Question: iam planning to create a photo/video gallery secured by a pin.
So i plan to have 4 pages, Login, Menu, Image Page and Video View.
Login would be a simple textbox where i check the pin.
The Menu would show all picture albums and videos in a list i create with clickable sprites or buttons or something like that. And a video view where a video will be shown if i click on a video link on the menu page.
I tried to prepare the scene in flash cs5, so i decided to create 4 frames. ALl pages have their own layer. The first will be the login, second the menu, third the image view (incl. thumbnail show and fullscreen view popup) and a video view. On each keyframe i put a rectangle converting it into a MovieClip acting as the main container where all the stuff will come into.
Now i tried to initialize all these MovieClips by resizing them everytime the stage is resized. For this i get errors, that some of the MovieClips are null. This is because the MovieClips exist only keyframe 2 for the menu or keyframe 3 for the image page and keyframe 4 for the video view. So i have to put them all into keyframe 1 to be able to access. But i created 4 keyframes because i want to jump to them by using "gotoAndStop( n)", where n stands for keyframe 2, 3 or 4.
I dont get it, how does Flash interpret the code and how is the visibility of these MovieClips. Can i only access the MovieClip from keyframe 2 because i added it on keyframe 2 only? What is the best solution to have a simple 4 page app where on page 1 (menu) i click on video link which holds some sort of ID of the video, then i jump to keyframe 4 for the video view providing it with that ID, but how to do that when Actionscript doesnt even know there is a video container MovieClip. To get Actioscript to know all of them, i have to move them to keyframe 1, but then how to do the paging stuff.
Look at the following screenshot from my project. It shows the timeline, with the 4 keyframes. As you see each layer has 4 frames, but only 1 keyframe for the MovieClip. I think i dont need to add 4 keyframes, do i?

I did a simple photo gallery before, but i used only one keyframe doing all the stuff in it, so i didnt have any problem when accessing all the MovieClips as i didnt need to do any jumping/paging. I would like to seperate each page having them on a seperate keyframe but being able to access the stuff in it via Actionscript. Did i misunderstood the way Actionscript is working??
Thanks in advance.
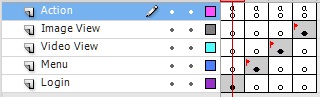
Answer: I would stop using multiple frames (only have 1) and throw each of my "pages" in their own MovieClip. Then I would either make only my current page 'loginPageInstanceName.visible = true' and the rest 'menuPageInstanceName.visible = false', etc... when needed, or even initialize each page movieClip as needed.
Personally, having code in multiple frames drives me nuts. I would have all code that effects things at the top level in only one place, preferably in a custom document class for your swf, alternatively in the top layer of frame one, like your "Action" layer. I would then throw code specific to each "Page" in it's own class, either within it's "export to actionscript" defined class or in the same manner as your top level code in the "Action" layer of the respective MovieClip.
I hope that helps.